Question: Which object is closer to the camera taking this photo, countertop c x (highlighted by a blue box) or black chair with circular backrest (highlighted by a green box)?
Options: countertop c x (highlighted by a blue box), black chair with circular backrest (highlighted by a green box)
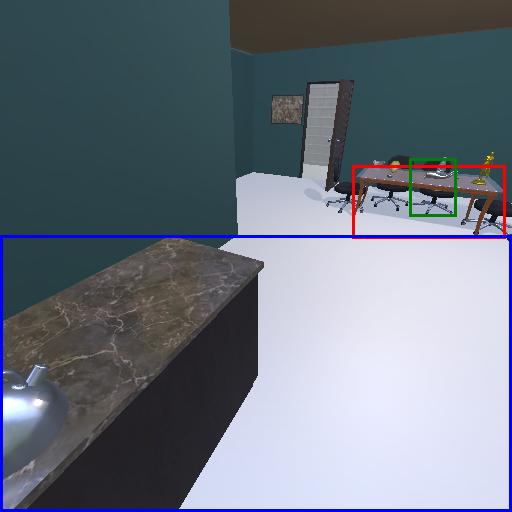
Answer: countertop c x (highlighted by a blue box)